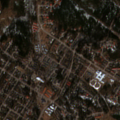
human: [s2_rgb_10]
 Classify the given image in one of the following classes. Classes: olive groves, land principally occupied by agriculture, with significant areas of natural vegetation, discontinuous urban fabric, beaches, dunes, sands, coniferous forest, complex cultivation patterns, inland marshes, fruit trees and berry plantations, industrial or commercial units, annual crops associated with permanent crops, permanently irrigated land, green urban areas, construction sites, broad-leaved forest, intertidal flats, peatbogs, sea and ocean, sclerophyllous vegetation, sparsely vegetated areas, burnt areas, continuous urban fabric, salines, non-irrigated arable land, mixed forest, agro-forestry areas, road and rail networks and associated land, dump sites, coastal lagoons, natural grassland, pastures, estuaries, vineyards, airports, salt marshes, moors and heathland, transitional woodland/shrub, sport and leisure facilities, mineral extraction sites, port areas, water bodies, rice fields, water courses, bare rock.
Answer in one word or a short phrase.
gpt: discontinuous urban fabric, non-irrigated arable land, broad-leaved forest, mixed forest